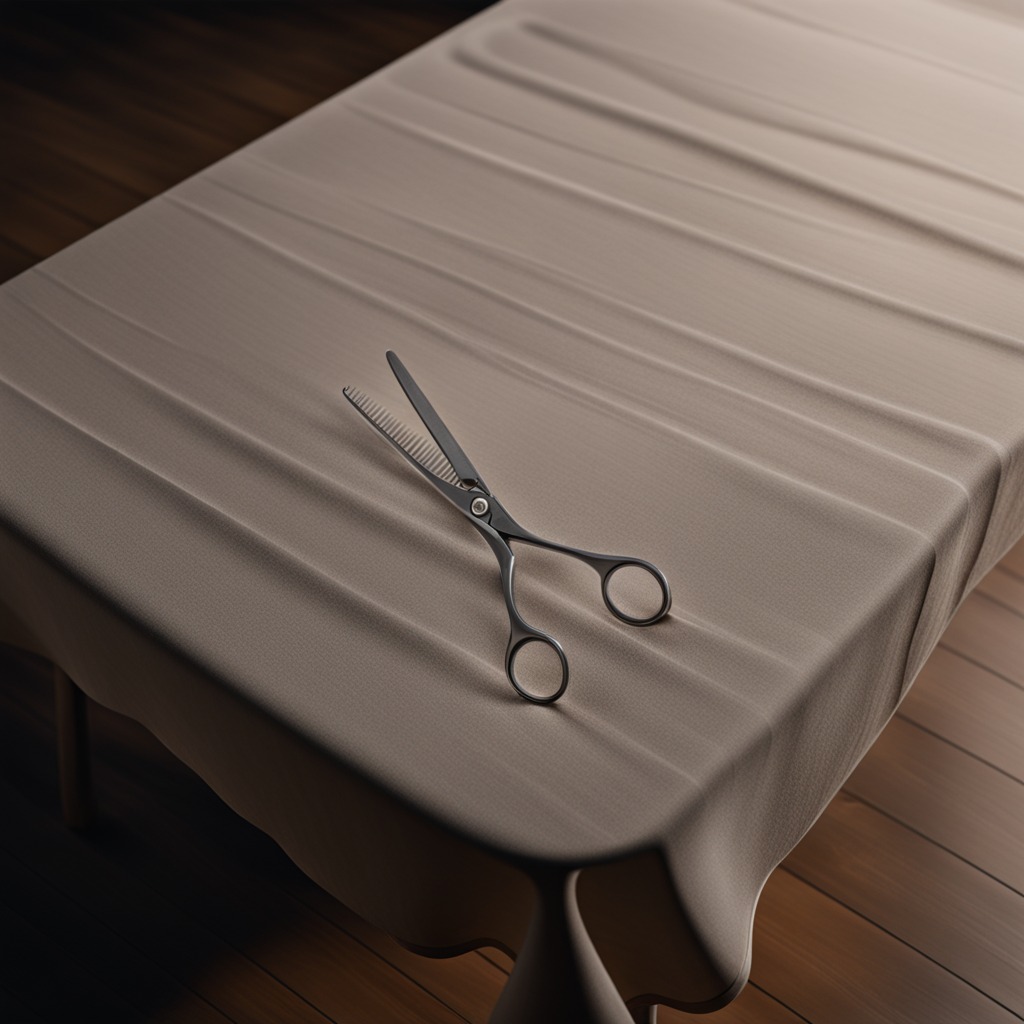
A scissor lies on a wooden table inside a workshop at night.